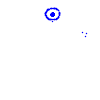
Particle: pion